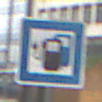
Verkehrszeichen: LadestationFuerElektrofahrzeuge
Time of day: Midday
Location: Outdoor (Urban)
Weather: Overcast
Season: NotSpecified
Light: Natural